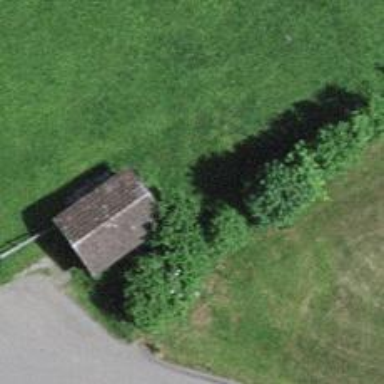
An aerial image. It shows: Grass path.